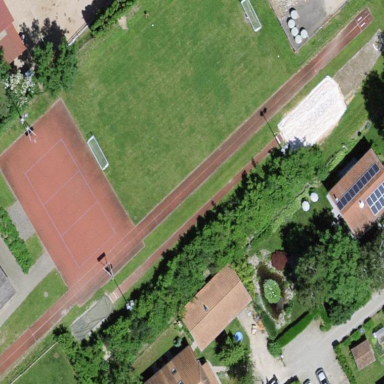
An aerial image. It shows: Multi-sport pitch for leisure activities.